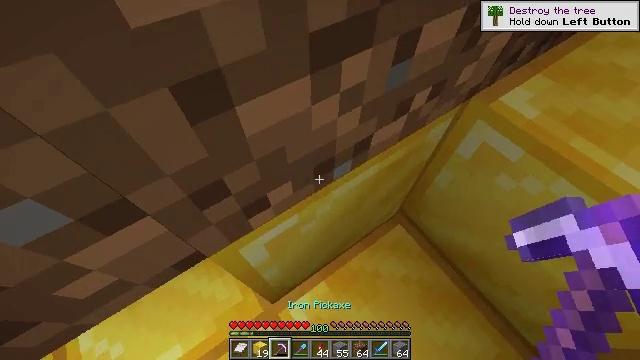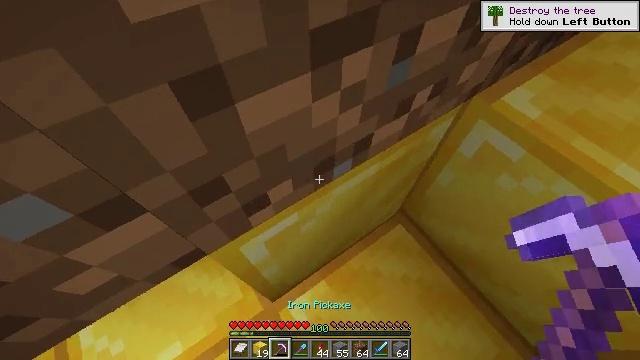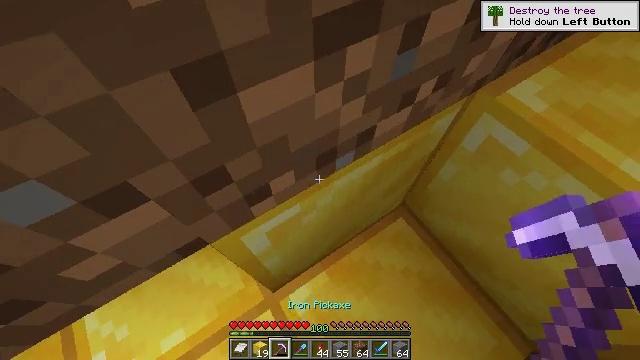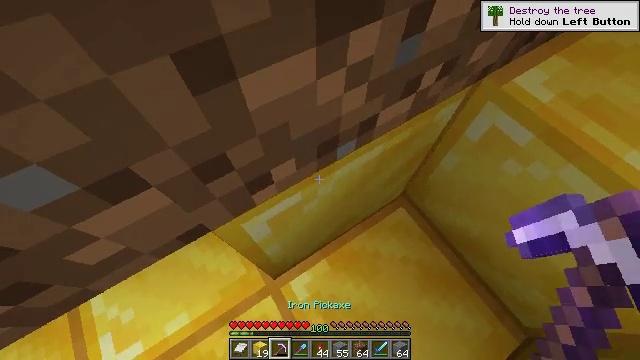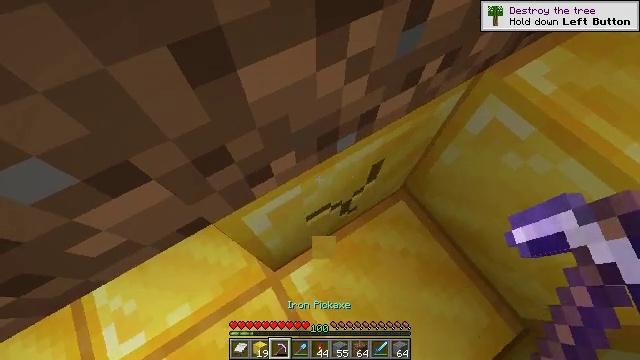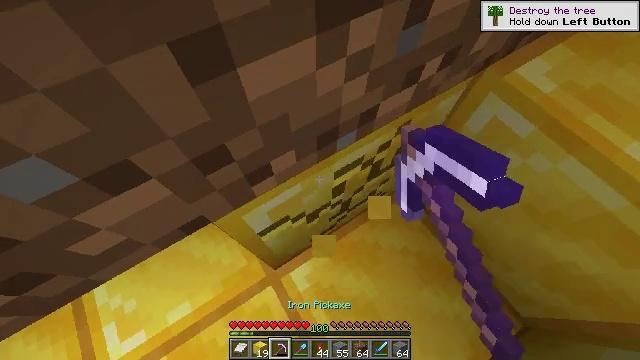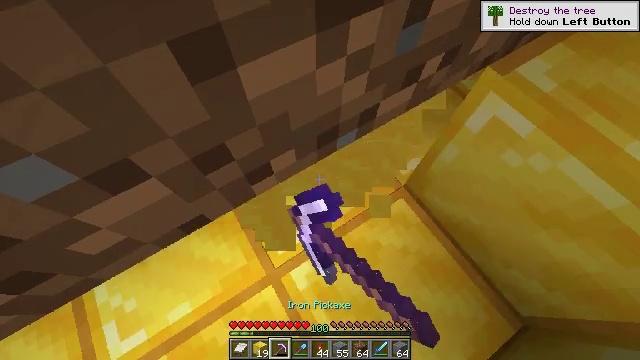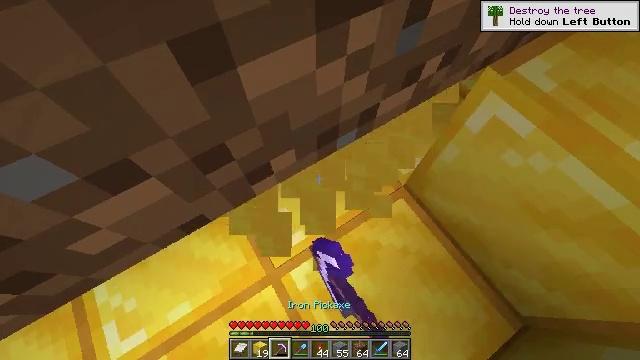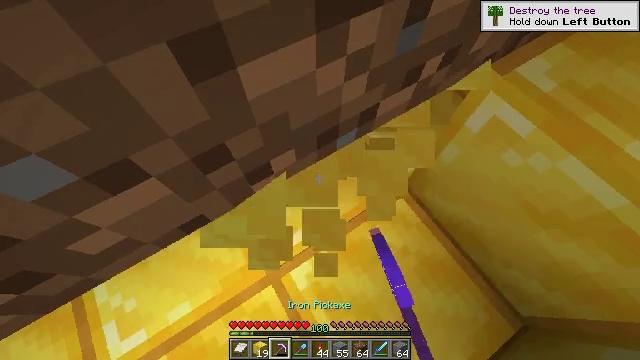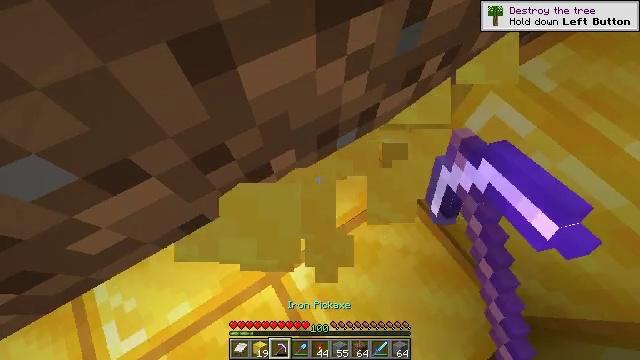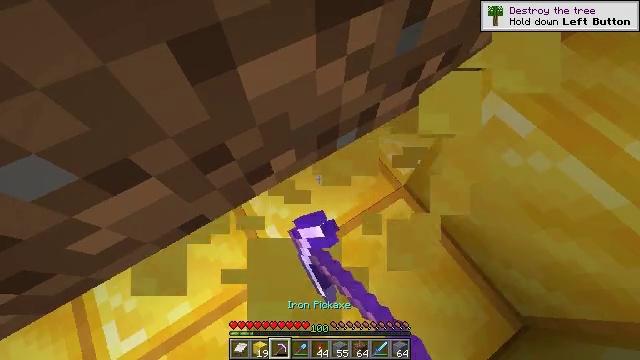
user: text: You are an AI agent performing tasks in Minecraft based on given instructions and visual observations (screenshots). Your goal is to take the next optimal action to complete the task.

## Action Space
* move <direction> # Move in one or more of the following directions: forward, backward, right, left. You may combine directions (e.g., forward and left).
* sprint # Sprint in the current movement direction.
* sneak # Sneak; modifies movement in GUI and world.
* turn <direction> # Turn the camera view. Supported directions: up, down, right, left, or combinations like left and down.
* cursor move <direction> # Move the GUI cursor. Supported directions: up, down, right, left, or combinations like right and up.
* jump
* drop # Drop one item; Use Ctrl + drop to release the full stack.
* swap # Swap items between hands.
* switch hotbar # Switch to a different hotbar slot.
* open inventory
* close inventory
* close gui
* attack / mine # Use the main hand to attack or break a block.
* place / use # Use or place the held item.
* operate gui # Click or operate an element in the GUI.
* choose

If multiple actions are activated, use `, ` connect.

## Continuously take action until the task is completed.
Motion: motion action
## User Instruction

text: Dig up the gold block to add to your inventory.
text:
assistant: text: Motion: no_op
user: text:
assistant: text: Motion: turn down
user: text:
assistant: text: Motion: turn down
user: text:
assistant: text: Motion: turn down, attack / mine
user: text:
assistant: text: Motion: attack / mine
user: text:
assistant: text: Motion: attack / mine
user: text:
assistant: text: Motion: attack / mine
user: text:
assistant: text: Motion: attack / mine
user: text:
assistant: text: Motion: attack / mine
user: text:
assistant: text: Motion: no_op
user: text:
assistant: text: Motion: no_op